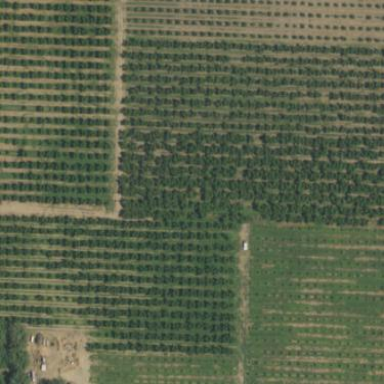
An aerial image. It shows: Orchard.